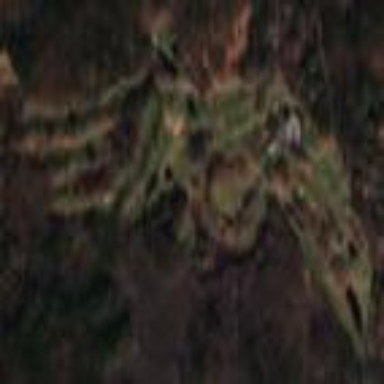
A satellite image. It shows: Golf course surrounded by greenery.